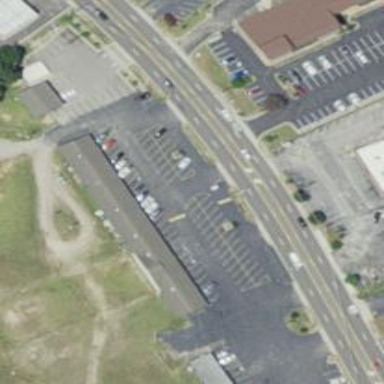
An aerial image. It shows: Road serving as parking aisle.